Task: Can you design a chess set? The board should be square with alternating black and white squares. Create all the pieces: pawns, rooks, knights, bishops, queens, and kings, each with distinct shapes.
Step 1058:
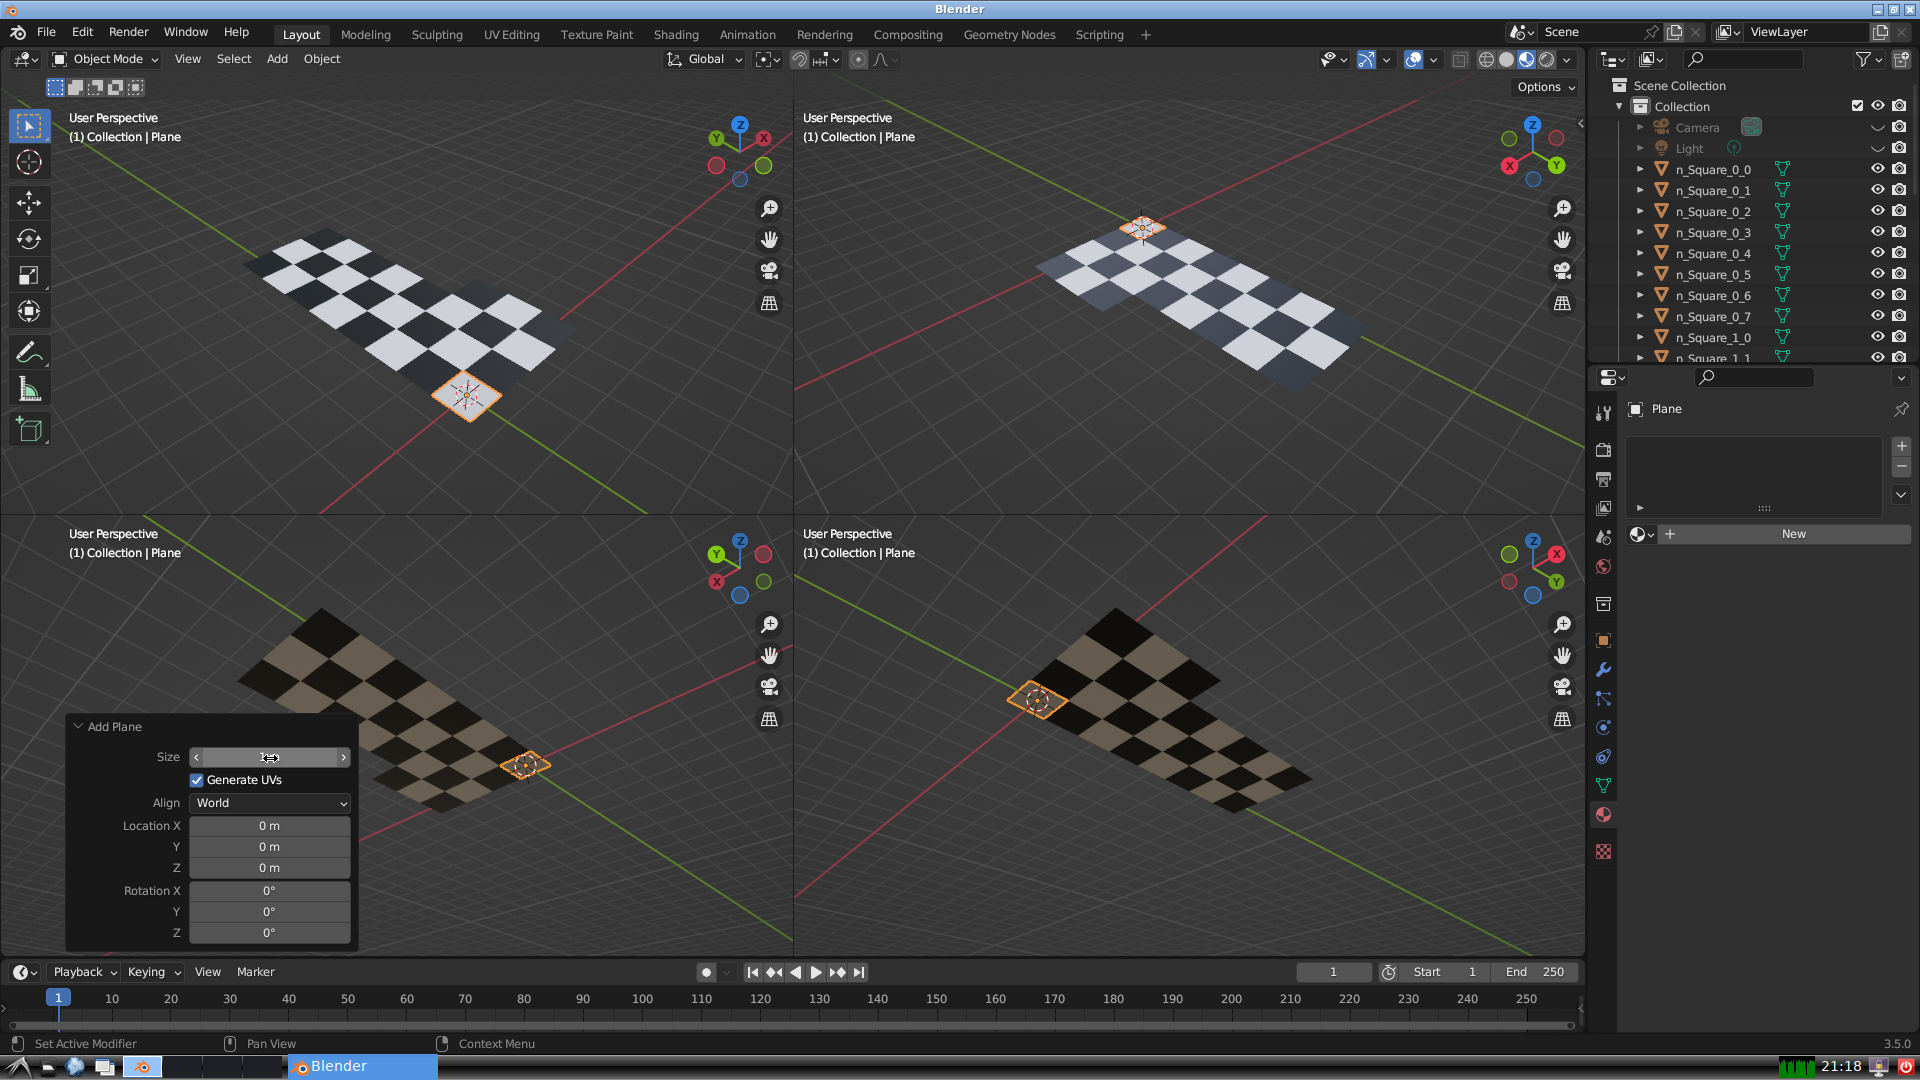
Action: click: no